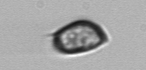
Label: Prorocentrum_triestinum